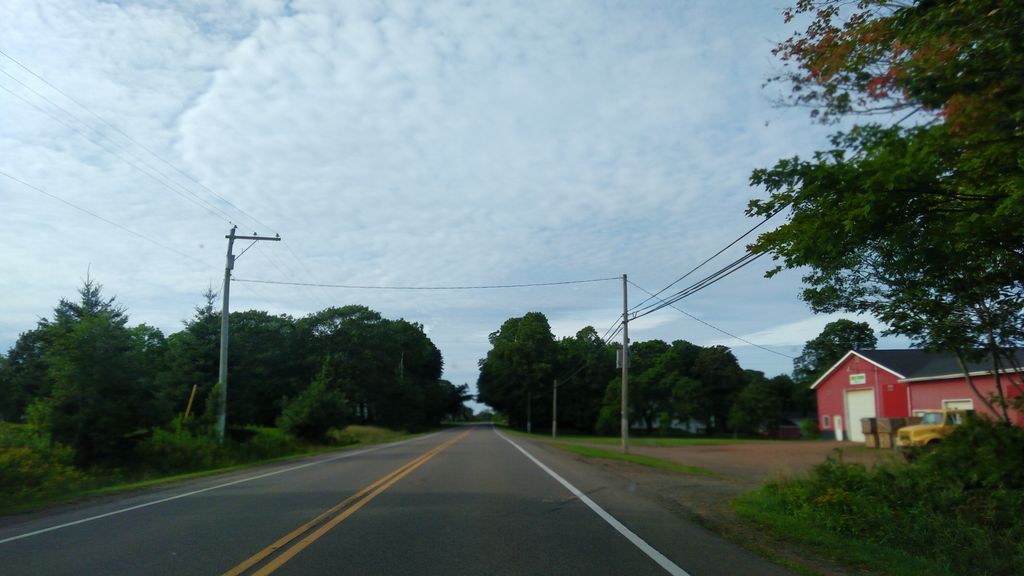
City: charlottetown